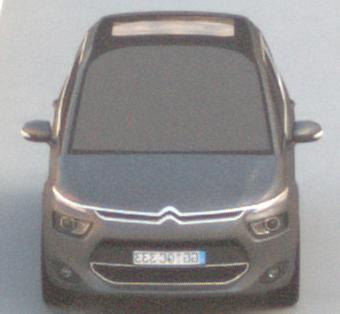
Make: Citroen
Model: Grand C4 Picasso VTi 120
Detailed model: Grand C4 Picasso (II)
Model produced from: 2013/10
Model produced until: 2015/02
Doors: 5
Color: gray
Road condition: dry road
Daytime: sunrise or sunset
Contrast: low contrast